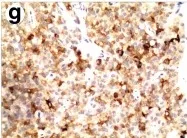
The immunohistochemical features of an SPT. Synaptophysin.
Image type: pathology (immunostaining)